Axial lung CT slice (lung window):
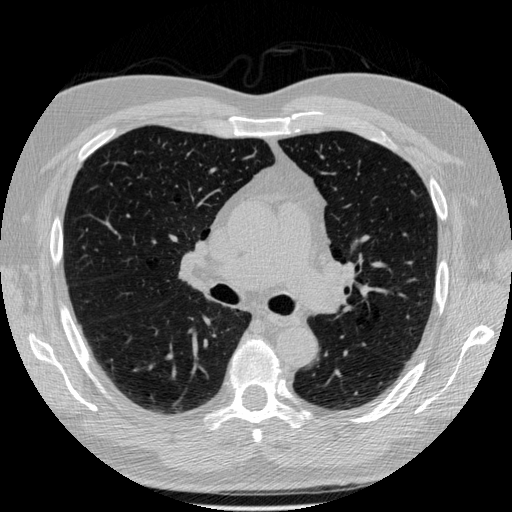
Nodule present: no